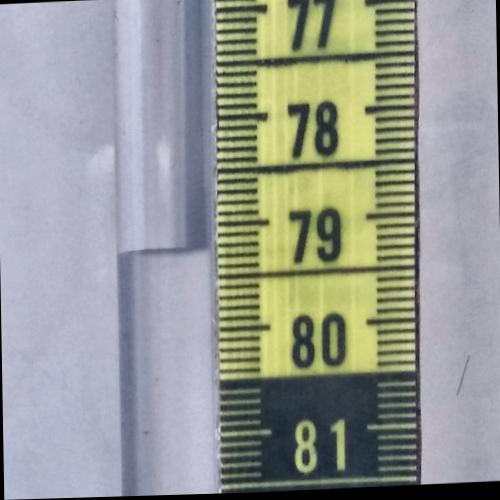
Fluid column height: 79.2 cm